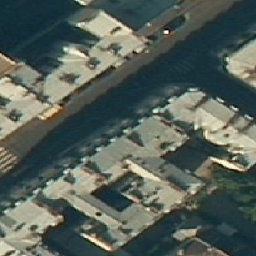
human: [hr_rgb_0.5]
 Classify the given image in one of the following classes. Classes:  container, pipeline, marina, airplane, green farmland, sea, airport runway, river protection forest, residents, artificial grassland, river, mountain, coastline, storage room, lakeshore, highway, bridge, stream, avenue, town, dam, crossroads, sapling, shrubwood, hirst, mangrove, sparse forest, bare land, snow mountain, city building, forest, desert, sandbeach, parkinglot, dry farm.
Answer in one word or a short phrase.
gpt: city building